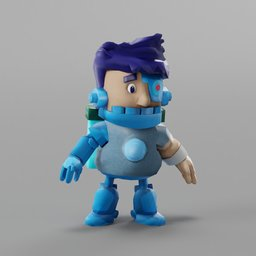
Label: people